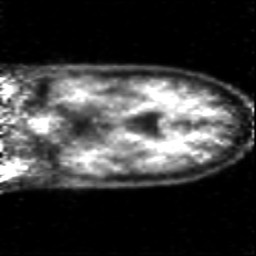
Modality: PET
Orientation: coronal
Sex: male
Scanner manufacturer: siemens